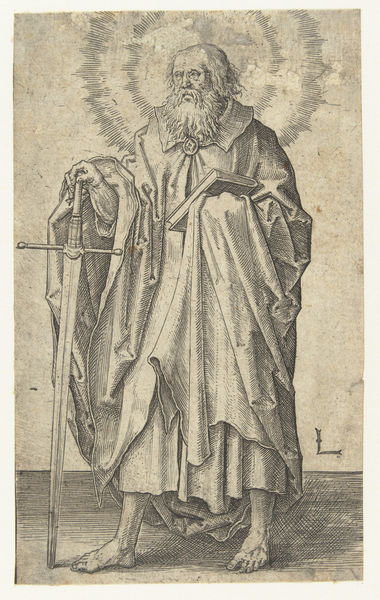
Titel: De apostel Paulus
Künstler: Lucas van Leyden
Standort: Amsterdam
Institution: Rijksmuseum
Schlagwörter: hand, mann, umhang, zeichnung, bart, arm, kragen, schneide, brosche, füße, buch, religion, schwert, degen, heiligenschein, heiliger, heilig, zweihänder